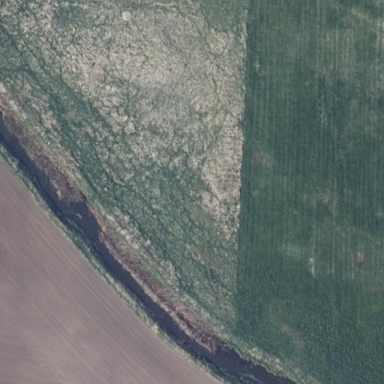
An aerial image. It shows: Beautiful wet meadow natural wetland.